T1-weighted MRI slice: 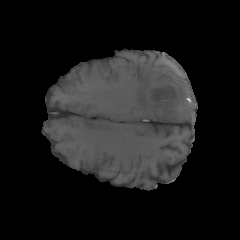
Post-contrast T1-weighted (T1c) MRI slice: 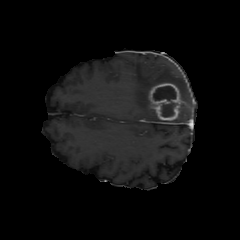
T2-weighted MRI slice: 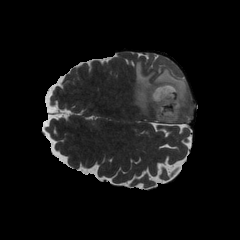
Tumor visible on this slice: yes